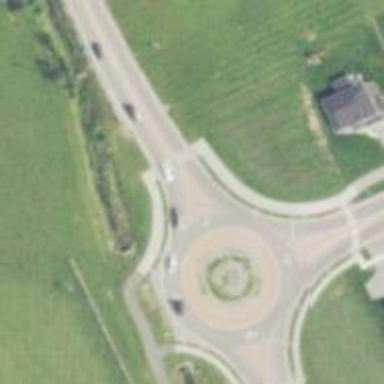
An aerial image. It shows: Marked crossing on the road.